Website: crate-barrel
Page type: billing-address
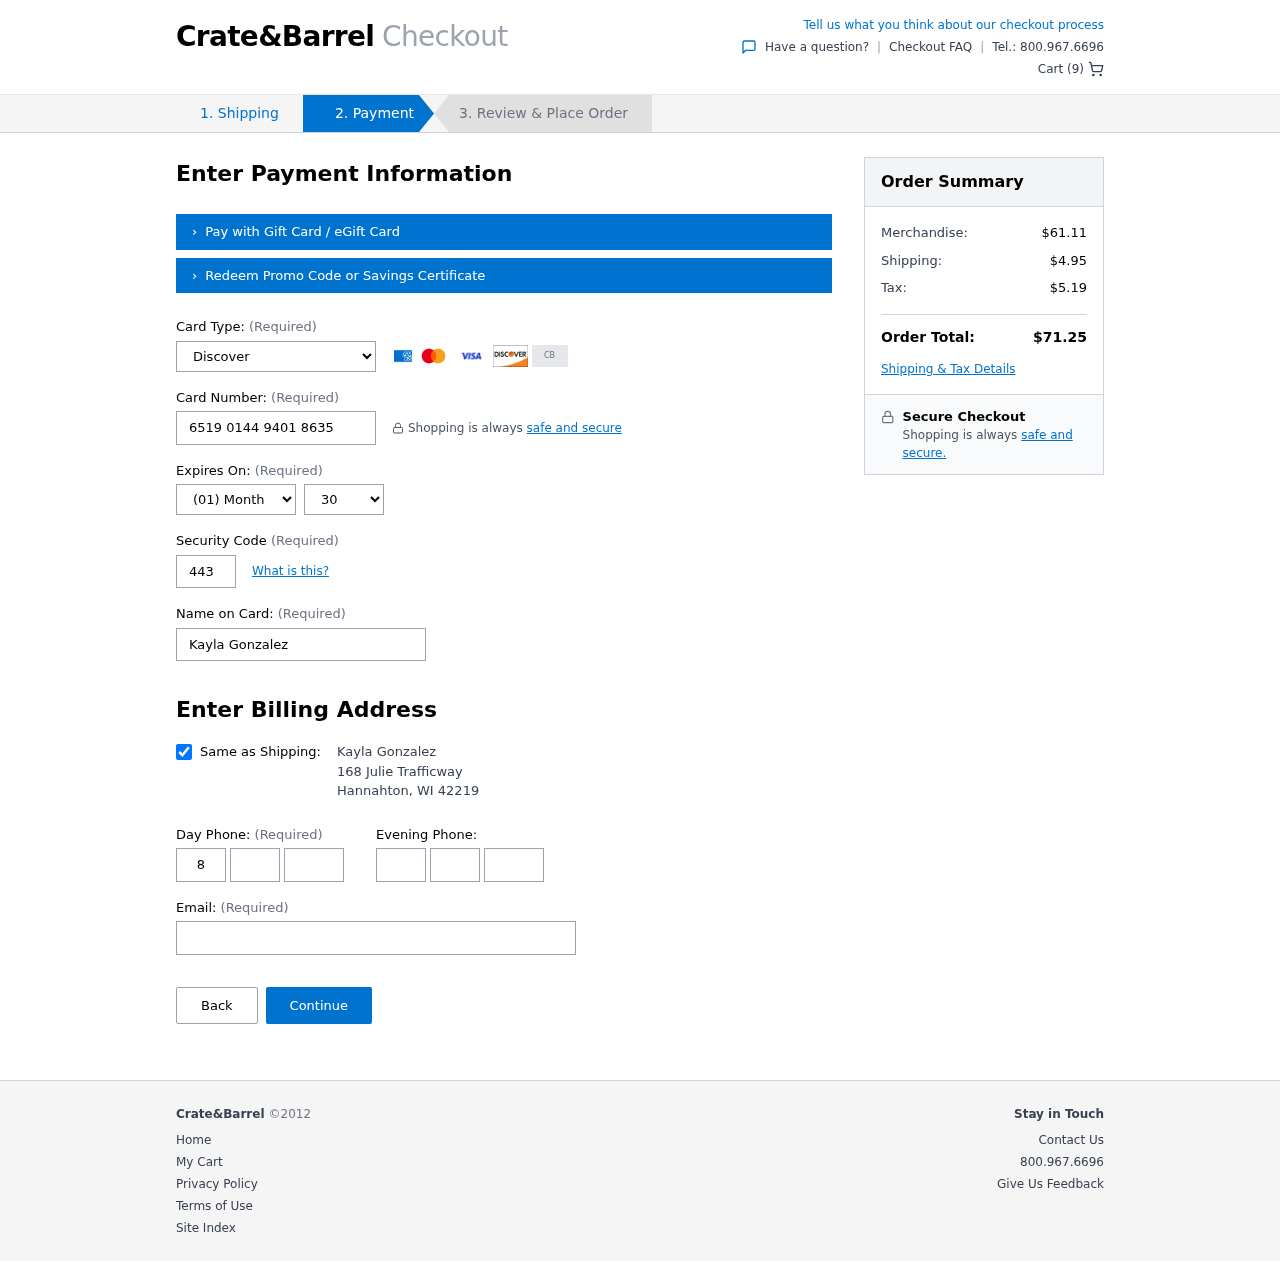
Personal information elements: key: PII_CARD_CVV
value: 443
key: PII_CARD_EXPIRY_MONTH
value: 01
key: PII_CARD_EXPIRY_YEAR
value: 30
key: PII_CARD_NUMBER
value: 6519 0144 9401 8635
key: PII_CARD_TYPE
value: Discover
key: PII_CITY
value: Hannahton
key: PII_EMAIL
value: kgonzalez@gmail.com
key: PII_FULLNAME
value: Kayla Gonzalez
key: PII_PHONE_ALT_AREA
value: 201
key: PII_PHONE_ALT_PREFIX
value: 981
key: PII_PHONE_ALT_SUFFIX
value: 8685
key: PII_PHONE_AREA
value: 868
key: PII_PHONE_PREFIX
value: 369
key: PII_PHONE_SUFFIX
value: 0480
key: PII_POSTCODE
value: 42219
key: PII_STATE_ABBR
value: WI
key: PII_STREET
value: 168 Julie Trafficway
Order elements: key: ORDER_NUM_ITEMS
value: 9
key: ORDER_SUBTOTAL
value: $61.11
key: ORDER_SHIPPING_COST
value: $4.95
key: ORDER_TAX
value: $5.19
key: ORDER_TOTAL
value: $71.25